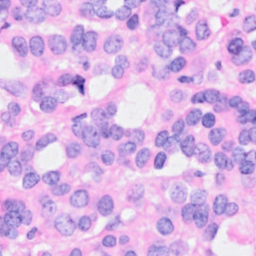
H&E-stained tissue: Breast